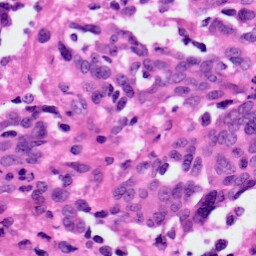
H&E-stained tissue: Ovarian